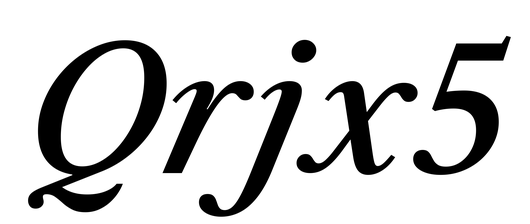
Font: LibreCaslonText-Italic_Medium_Italic